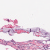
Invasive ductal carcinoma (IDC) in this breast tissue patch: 0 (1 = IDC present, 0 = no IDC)